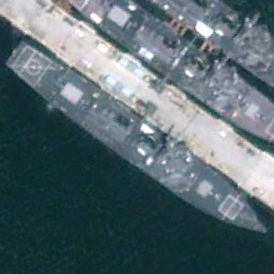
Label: destroyer